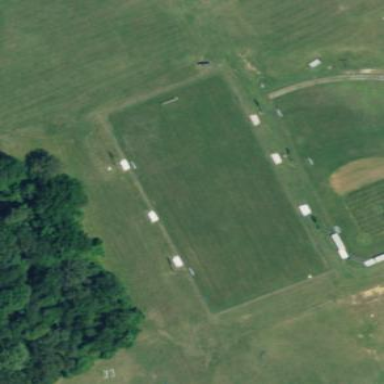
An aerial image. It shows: Soccer pitch for leisure land activities.